Question: I'm not very good at HTML/CSS terminology so please feel free to edit the question.
Could you guys please tell me how I can make certain fields/tags fill rest of available space allocated by parent tag ?
Here is what I have

HTML code of this example is <URL>.
If I change size of the browser window border of fieldset changes too occupying whole area.
So the "requirements" are:
- - -
UiBinder XML of PersonEditor control is
'''
<!DOCTYPE ui:UiBinder SYSTEM "http://dl.google.com/gwt/DTD/xhtml.ent">
<ui:UiBinder xmlns:ui='urn:ui:com.google.gwt.uibinder'
xmlns:g='urn:import:com.google.gwt.user.client.ui'
xmlns:e='urn:import:com.google.gwt.editor.ui.client'
ui:generateFormat='com.google.gwt.i18n.rebind.format.PropertiesFormat'
ui:generateKeys="com.google.gwt.i18n.server.keygen.MD5KeyGenerator"
ui:generateLocales="en,ru">
<ui:style src="../common.css"/>
<g:CaptionPanel ui:field="captionPanel">
<g:Grid>
<g:row>
<g:cell>
<div>
<ui:msg meaning="person's name">Name:</ui:msg>
</div>
</g:cell>
<g:customCell>
<e:ValueBoxEditorDecorator ui:field="name" stylePrimaryName="{style.editField}">
<e:valuebox>
<g:TextBox width="100%" stylePrimaryName="{style.editField}"/>
</e:valuebox>
</e:ValueBoxEditorDecorator>
</g:customCell>
</g:row>
<g:row>
<g:cell>
<div>
<ui:msg>Phone Number:</ui:msg>
</div>
</g:cell>
<g:customCell>
<e:ValueBoxEditorDecorator ui:field="phoneNumber" stylePrimaryName="{style.editField}">
<e:valuebox>
<g:TextBox width="100%" stylePrimaryName="{style.editField}"/>
</e:valuebox>
</e:ValueBoxEditorDecorator>
</g:customCell>
</g:row>
<g:row>
<g:cell>
<div>
<ui:msg>EMail:</ui:msg>
</div>
</g:cell>
<g:customCell>
<e:ValueBoxEditorDecorator ui:field="email" stylePrimaryName="{style.editField}">
<e:valuebox>
<g:TextBox width="100%" stylePrimaryName="{style.editField}"/>
</e:valuebox>
</e:ValueBoxEditorDecorator>
</g:customCell>
</g:row>
</g:Grid>
</g:CaptionPanel>
</ui:UiBinder>
'''
I don't provide XML for SenderOrganization because it's pretty much the same.
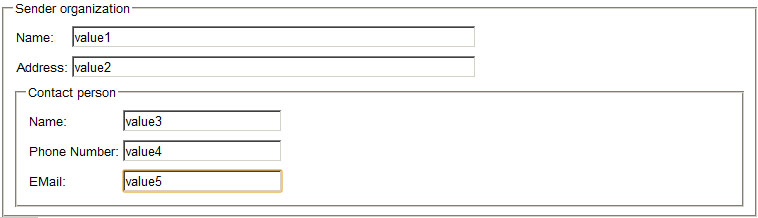
Answer: To make label column be autosizable you have to use table element. It looks like this:
'''
<!DOCTYPE HTML>
<html>
<head>
<style>
table { width: 100%; }
th { text-align: left; font-weight: normal; white-space: nowrap; }
td { width: 100%; }
input { width: 100%; }
</style>
</head>
<body>
<fieldset>
<legend>Sender organization:</legend>
<table>
<tr>
<th>Name:</td>
<td><input></td>
</tr>
<tr>
<th>Address:</td>
<td><input></td>
</tr>
</table>
<fieldset>
<legend>Contact Person:</legend>
<table>
<tr>
<th>Name:</td>
<td><input></td>
</tr>
<tr>
<th>Phone Number:</td>
<td><input></td>
</tr>
<tr>
<th>EMail:</td>
<td><input></td>
</tr>
</table>
</fieldset>
</fieldset>
</body>
</html>
'''